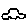
Label: car